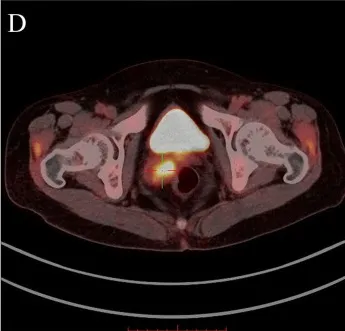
(D) The PET-CT showed significantly increased 18F-FDG metabolism in the cervical lesion.18F-FDG, 18F-fluorodeoxyglucose.
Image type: radiology (pet)